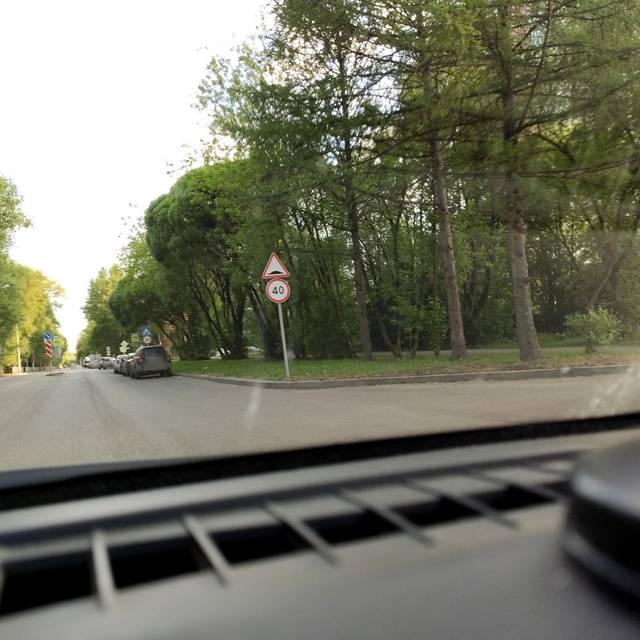
Region: Russia
Coordinates: 57.998, 56.303